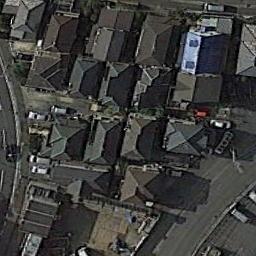
Label: residential